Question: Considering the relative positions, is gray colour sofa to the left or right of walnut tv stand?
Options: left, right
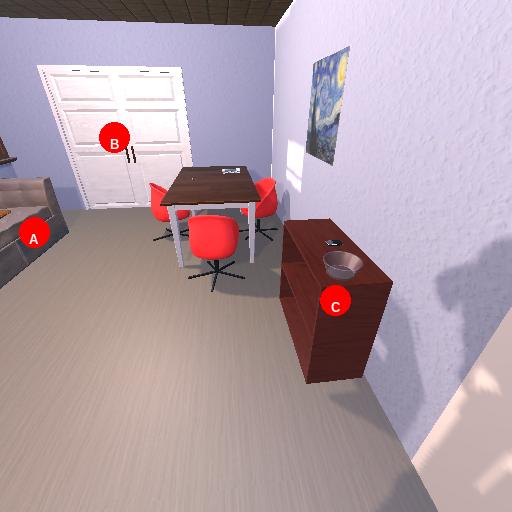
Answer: left